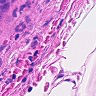
Metastatic tissue present: no